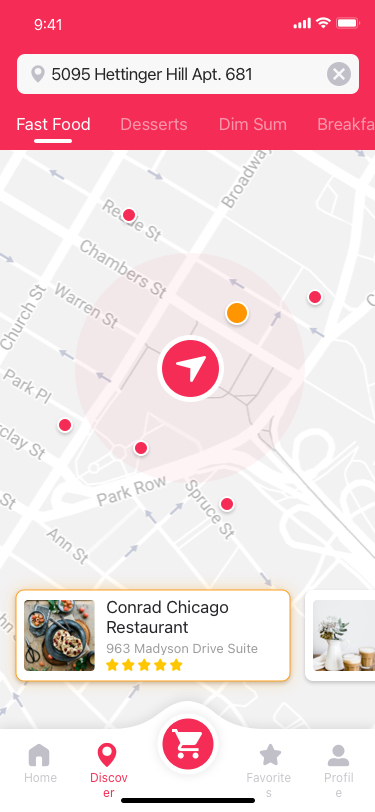
Text in this UI design:
Conrad Chicago Restaurant
963 Madyson Drive Suite 679
Fast Food
Desserts
Dim Sum
Breakfast
5095 Hettinger Hill Apt. 681
9:41